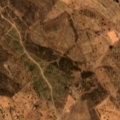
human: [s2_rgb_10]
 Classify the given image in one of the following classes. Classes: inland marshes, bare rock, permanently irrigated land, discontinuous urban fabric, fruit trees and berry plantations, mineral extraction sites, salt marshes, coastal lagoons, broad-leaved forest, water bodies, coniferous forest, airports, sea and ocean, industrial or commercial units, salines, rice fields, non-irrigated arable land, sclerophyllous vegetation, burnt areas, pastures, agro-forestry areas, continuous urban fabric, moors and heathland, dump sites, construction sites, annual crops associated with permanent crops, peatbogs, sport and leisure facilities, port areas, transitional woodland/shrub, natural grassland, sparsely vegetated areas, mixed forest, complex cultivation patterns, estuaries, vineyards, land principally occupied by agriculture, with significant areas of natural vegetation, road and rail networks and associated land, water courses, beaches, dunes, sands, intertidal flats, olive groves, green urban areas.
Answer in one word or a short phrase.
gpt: pastures, land principally occupied by agriculture, with significant areas of natural vegetation, agro-forestry areas, transitional woodland/shrub